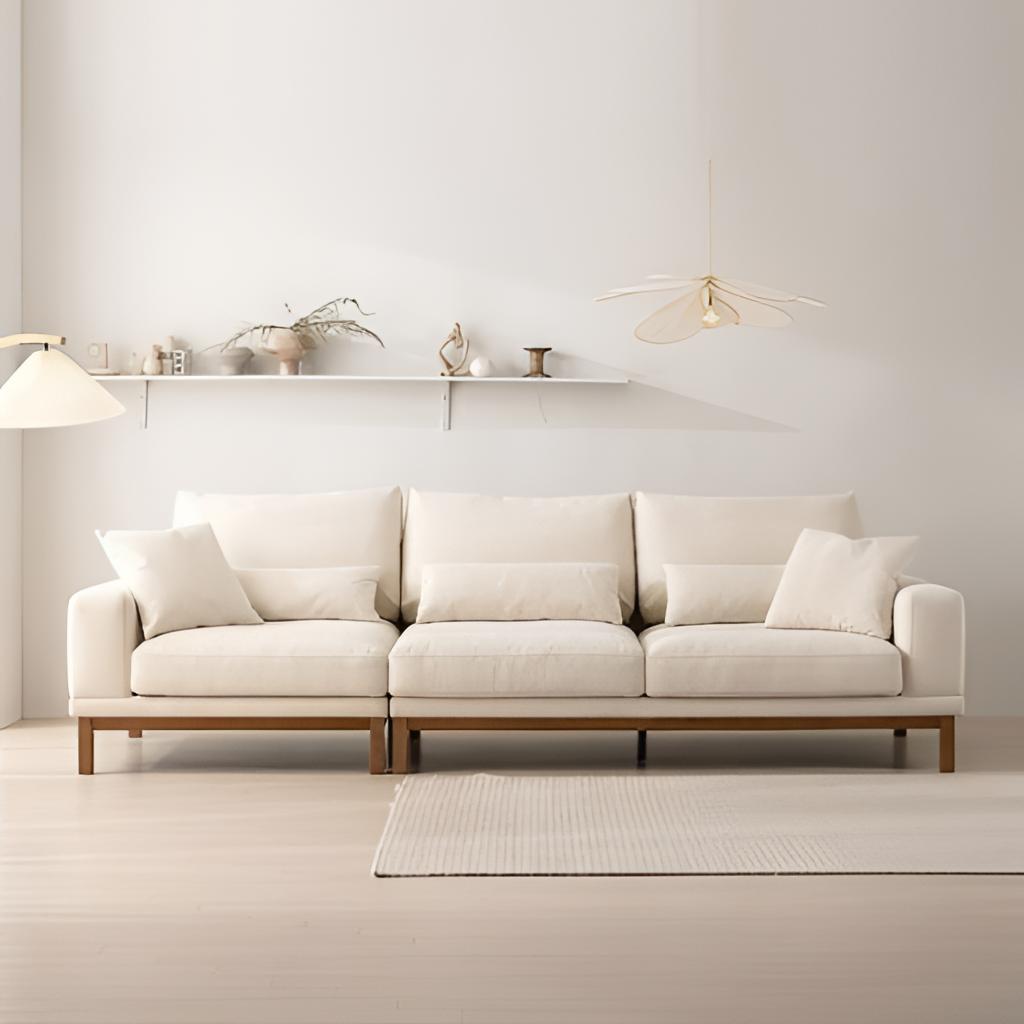
ivory fabric sofa, living room, paint wallpaper, with solid pattern, modern, wood flooring, with plank pattern